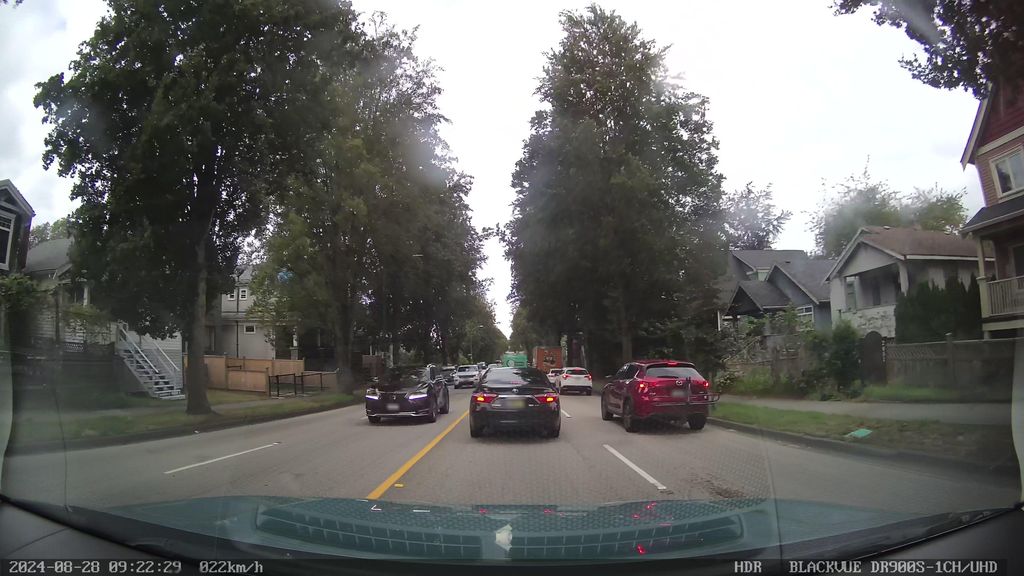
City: vancouver